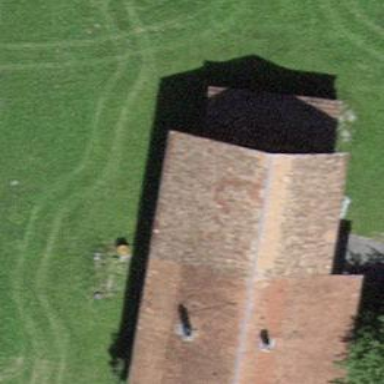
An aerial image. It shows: Farm building.